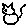
Label: cat